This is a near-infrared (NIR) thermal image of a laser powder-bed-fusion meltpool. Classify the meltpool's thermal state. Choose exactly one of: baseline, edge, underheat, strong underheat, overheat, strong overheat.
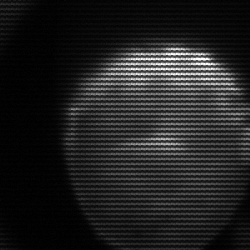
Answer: edge